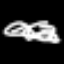
Label: squiggle